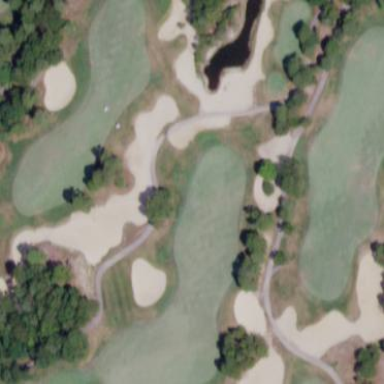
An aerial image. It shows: Scenic golf fairway.